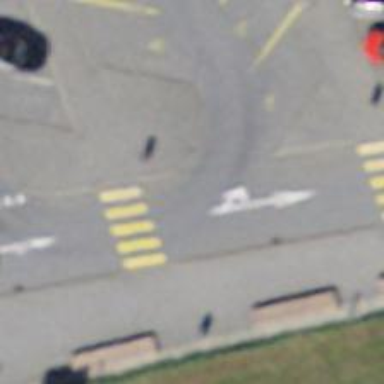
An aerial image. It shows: Marked zebra crossing on the road.